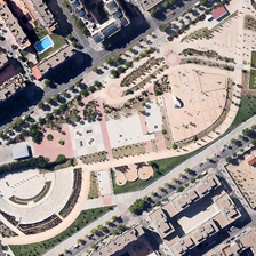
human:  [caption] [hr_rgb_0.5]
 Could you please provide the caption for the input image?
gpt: Some buildings are located on both sides of the rectangle.

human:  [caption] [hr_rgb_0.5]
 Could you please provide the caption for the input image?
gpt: Some buildings are located on both sides of a rectangular square.

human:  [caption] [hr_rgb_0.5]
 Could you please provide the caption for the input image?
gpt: Some buildings are on both sides of the rectangle.

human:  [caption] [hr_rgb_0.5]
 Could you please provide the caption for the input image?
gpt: Some buildings are on both sides of rectangular squares.

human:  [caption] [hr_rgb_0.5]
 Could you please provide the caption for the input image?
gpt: Some buildings are on both sides of a rectangle.